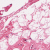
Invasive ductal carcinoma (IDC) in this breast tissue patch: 0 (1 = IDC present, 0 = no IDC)